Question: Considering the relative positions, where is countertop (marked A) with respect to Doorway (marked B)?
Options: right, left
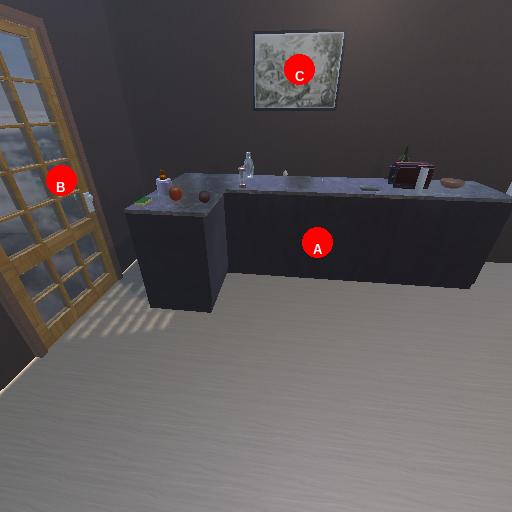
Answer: right